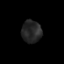
Tissue: prostate
Cell type: Epithelial cells
Senescence score: 0.3118
Nuclear area (px): 426
Mean DAPI intensity: 38.472